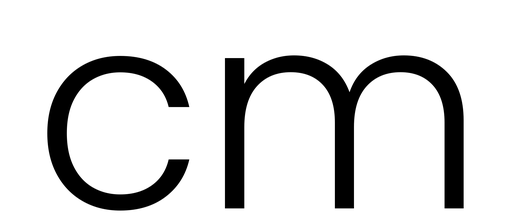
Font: Poppins-Light